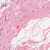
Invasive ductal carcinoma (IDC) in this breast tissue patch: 0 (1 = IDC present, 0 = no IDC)